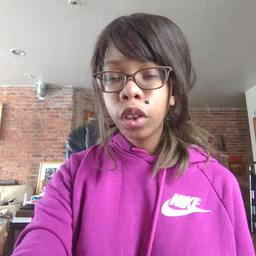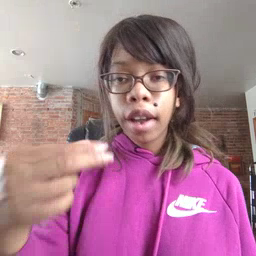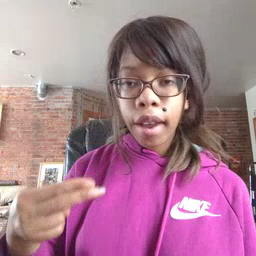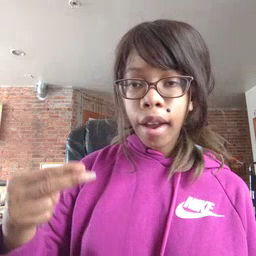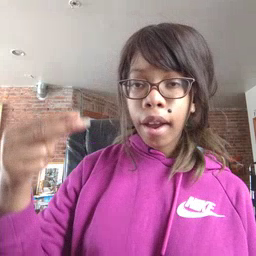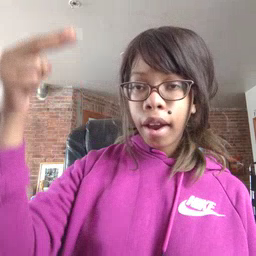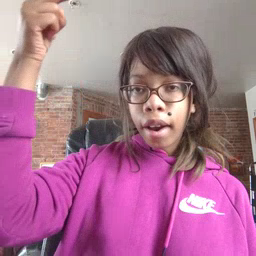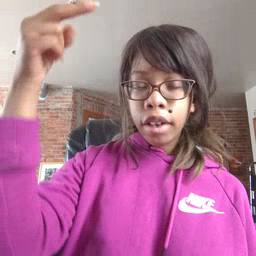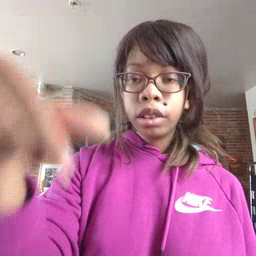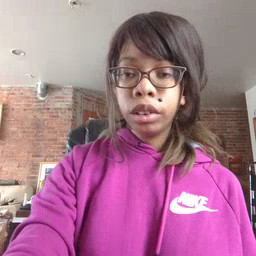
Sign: high